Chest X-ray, AP view. Patient: 80 years old, sex F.
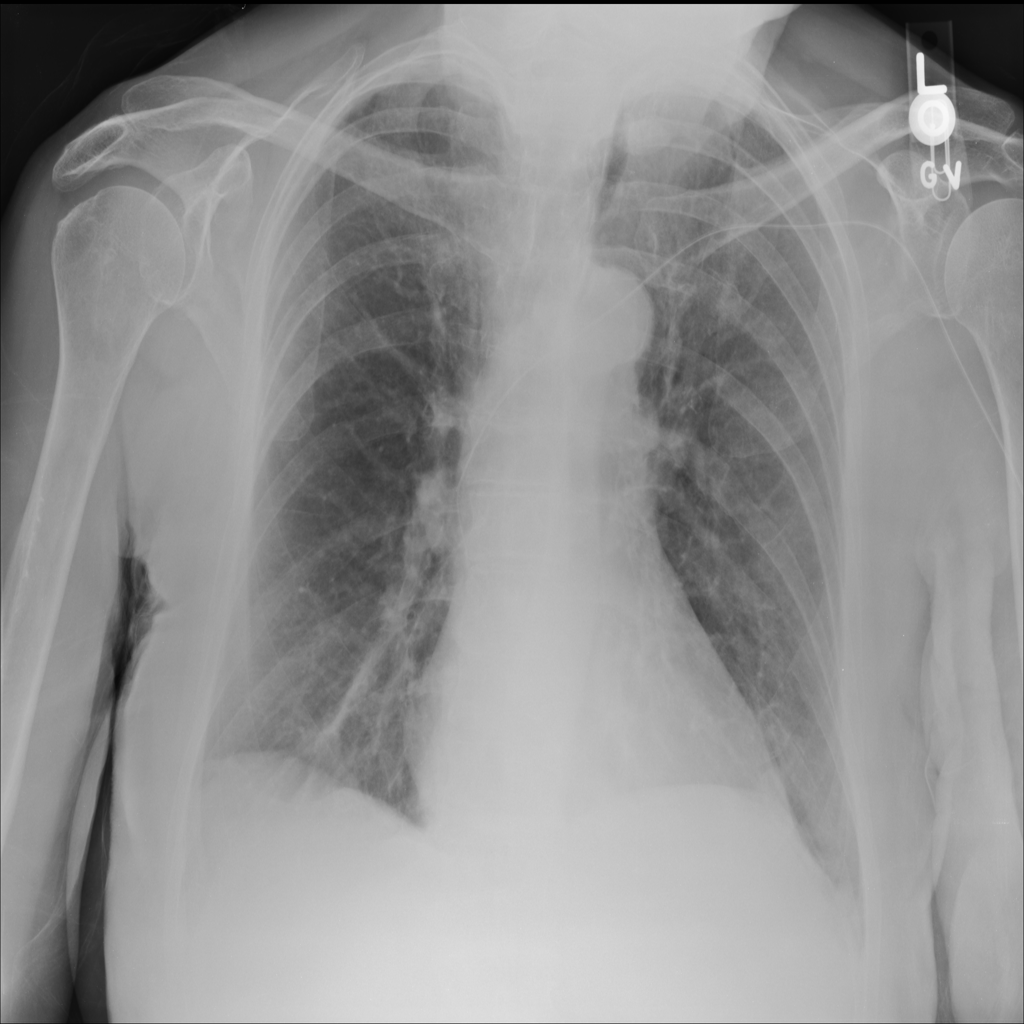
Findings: No Finding